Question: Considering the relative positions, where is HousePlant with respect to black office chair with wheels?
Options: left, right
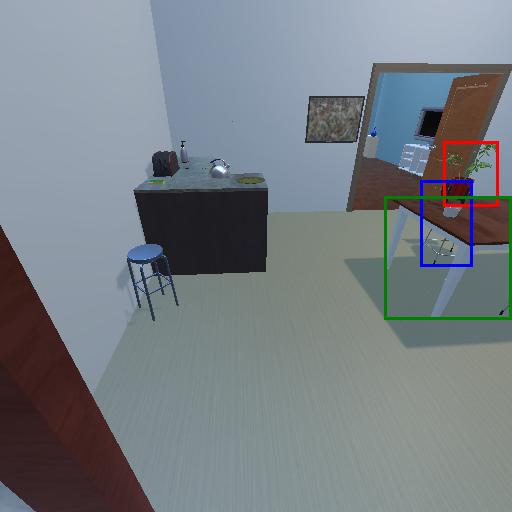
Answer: left